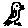
Label: bird